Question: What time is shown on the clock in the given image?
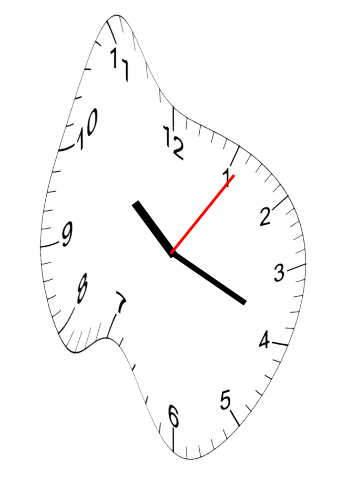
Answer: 10:19:06